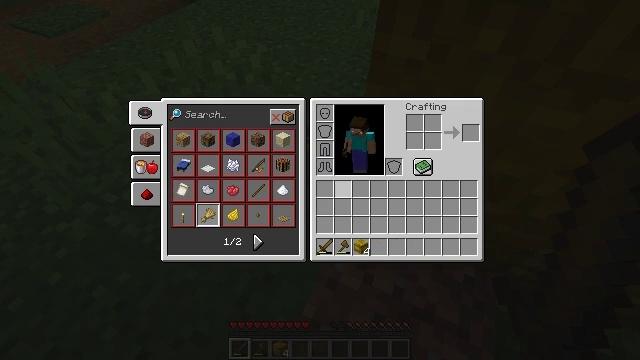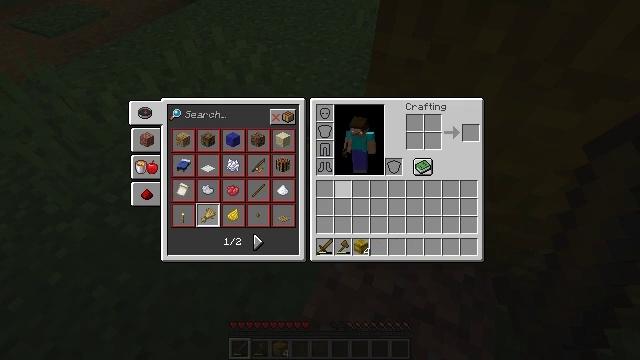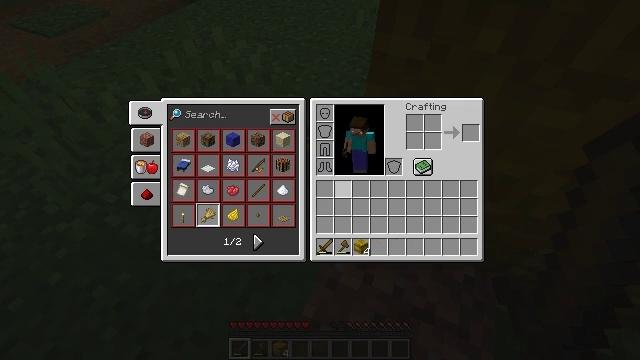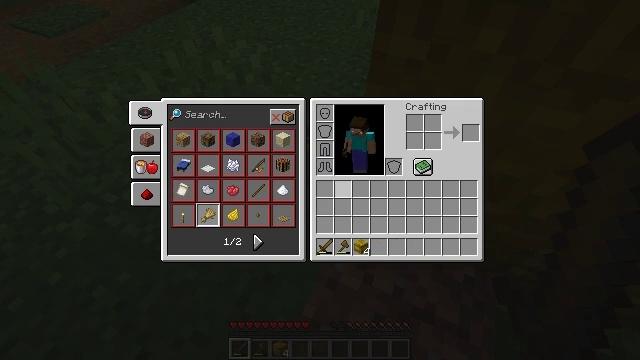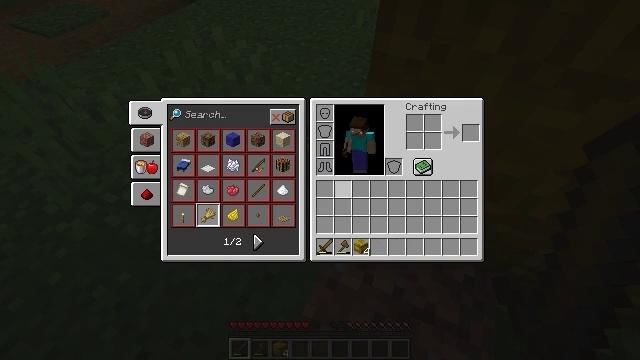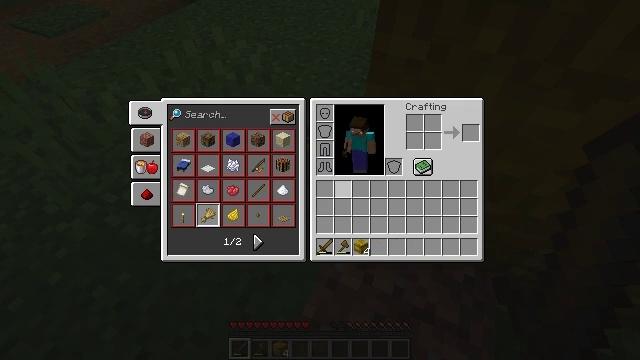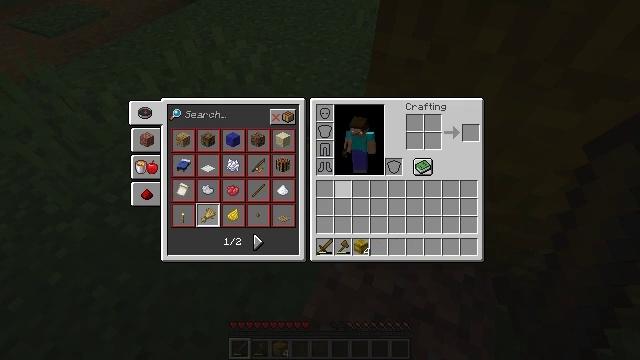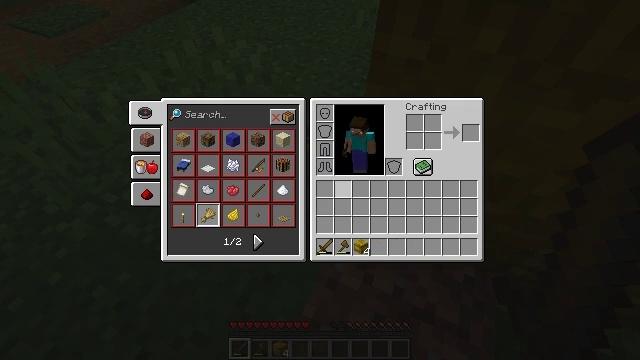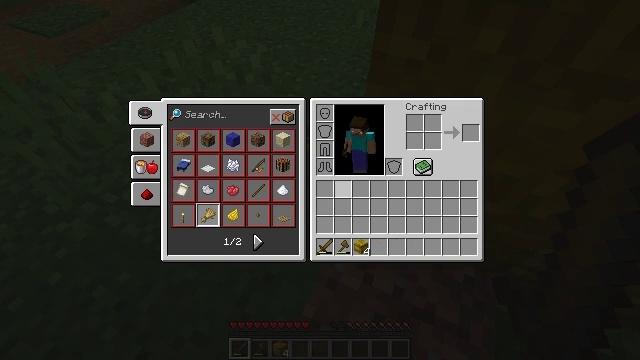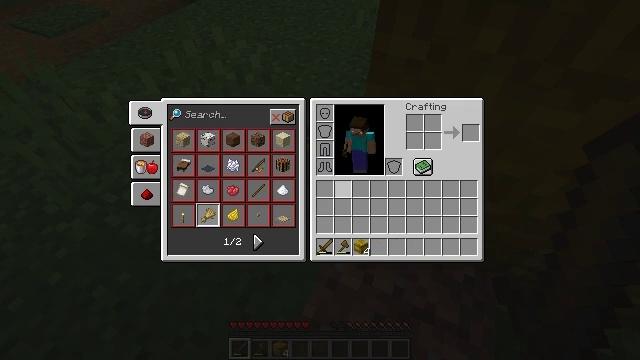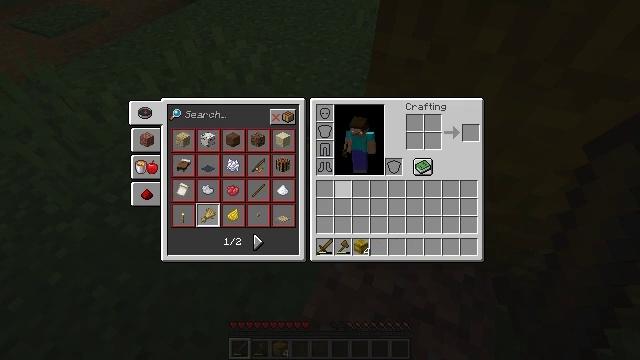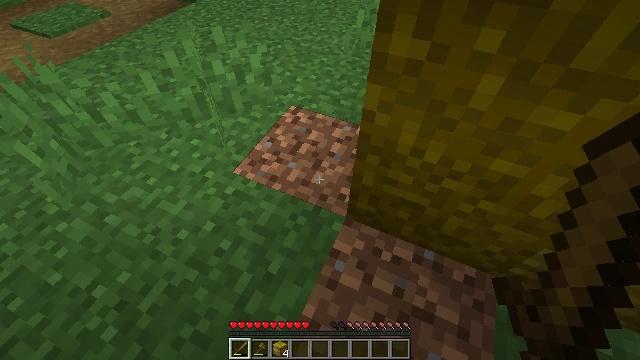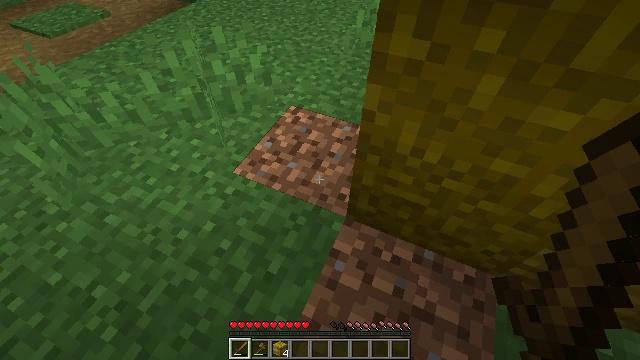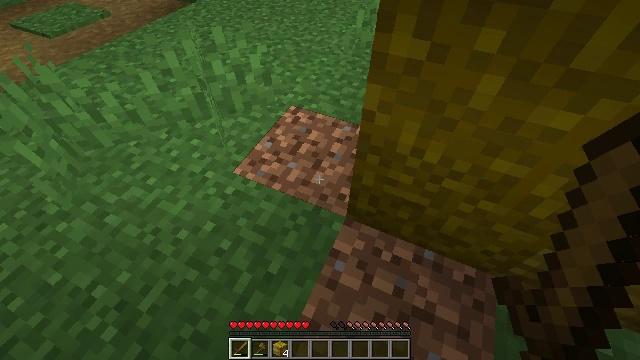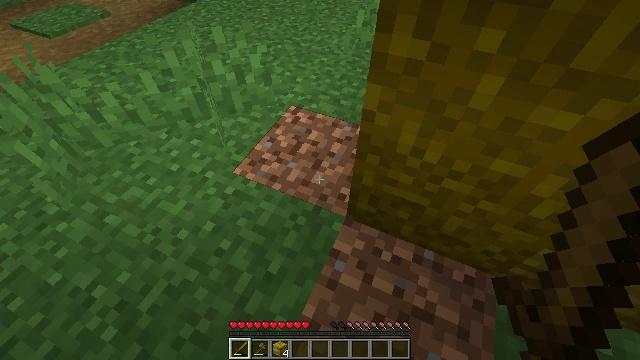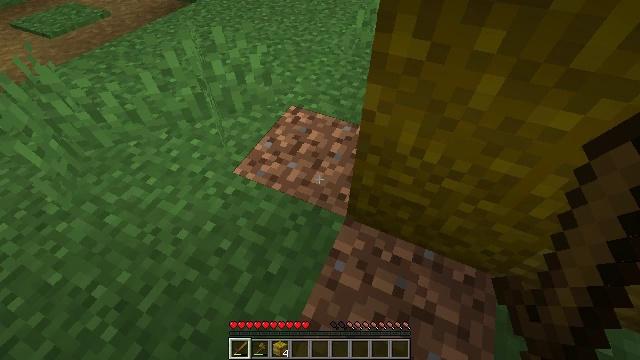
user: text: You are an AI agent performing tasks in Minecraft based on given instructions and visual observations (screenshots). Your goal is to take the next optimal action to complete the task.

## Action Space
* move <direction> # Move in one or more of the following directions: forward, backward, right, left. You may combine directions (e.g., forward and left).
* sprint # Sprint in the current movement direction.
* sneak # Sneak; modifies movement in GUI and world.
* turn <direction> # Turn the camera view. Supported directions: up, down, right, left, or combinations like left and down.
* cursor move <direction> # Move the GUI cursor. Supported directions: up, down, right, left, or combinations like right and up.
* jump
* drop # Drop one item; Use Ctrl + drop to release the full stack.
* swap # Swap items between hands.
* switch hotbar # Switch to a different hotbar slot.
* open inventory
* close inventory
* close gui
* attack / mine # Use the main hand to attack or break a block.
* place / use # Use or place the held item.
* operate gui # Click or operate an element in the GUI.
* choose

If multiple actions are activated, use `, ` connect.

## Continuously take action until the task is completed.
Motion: motion action
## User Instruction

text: Attack the hay block to get hay.
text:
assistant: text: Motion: no_op
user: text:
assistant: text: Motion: no_op
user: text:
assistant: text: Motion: no_op
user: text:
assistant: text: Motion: no_op
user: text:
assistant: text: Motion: no_op
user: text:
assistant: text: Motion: no_op
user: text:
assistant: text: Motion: no_op
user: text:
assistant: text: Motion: no_op
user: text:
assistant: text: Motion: no_op
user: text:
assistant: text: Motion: no_op
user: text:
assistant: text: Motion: close inventory
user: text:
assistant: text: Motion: close inventory
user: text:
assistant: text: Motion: close inventory
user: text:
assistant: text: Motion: no_op
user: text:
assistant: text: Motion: no_op
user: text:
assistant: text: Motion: no_op
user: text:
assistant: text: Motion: no_op
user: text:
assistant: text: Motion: no_op
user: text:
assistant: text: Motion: no_op
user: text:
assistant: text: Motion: no_op
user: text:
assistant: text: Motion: no_op
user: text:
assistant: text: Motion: no_op
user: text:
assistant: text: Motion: turn right and up
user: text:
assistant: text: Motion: turn right and up
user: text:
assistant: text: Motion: turn right and up
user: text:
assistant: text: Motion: turn right and up
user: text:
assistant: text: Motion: turn right and up
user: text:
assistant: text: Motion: turn right and up
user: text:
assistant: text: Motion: turn right and up
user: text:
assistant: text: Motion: no_op